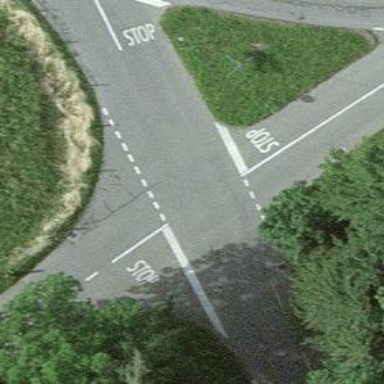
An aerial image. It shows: Stop road.